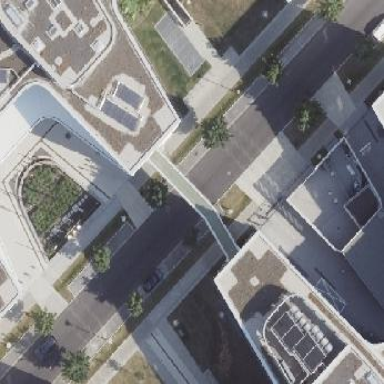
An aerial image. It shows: Office building with flat roof.